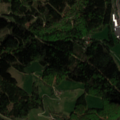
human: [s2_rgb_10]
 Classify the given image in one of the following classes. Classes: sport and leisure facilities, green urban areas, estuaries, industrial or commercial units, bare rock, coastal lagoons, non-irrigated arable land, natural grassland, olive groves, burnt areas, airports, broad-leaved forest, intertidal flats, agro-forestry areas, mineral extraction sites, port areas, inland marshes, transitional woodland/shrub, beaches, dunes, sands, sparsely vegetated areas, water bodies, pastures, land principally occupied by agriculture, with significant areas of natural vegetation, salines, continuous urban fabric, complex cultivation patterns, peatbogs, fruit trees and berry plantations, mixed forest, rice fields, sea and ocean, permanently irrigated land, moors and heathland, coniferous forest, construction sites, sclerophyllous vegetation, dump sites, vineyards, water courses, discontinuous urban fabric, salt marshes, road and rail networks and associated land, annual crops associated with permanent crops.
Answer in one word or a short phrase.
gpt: complex cultivation patterns, land principally occupied by agriculture, with significant areas of natural vegetation, coniferous forest, mixed forest